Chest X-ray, AP view. Patient: 52 years old, sex F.
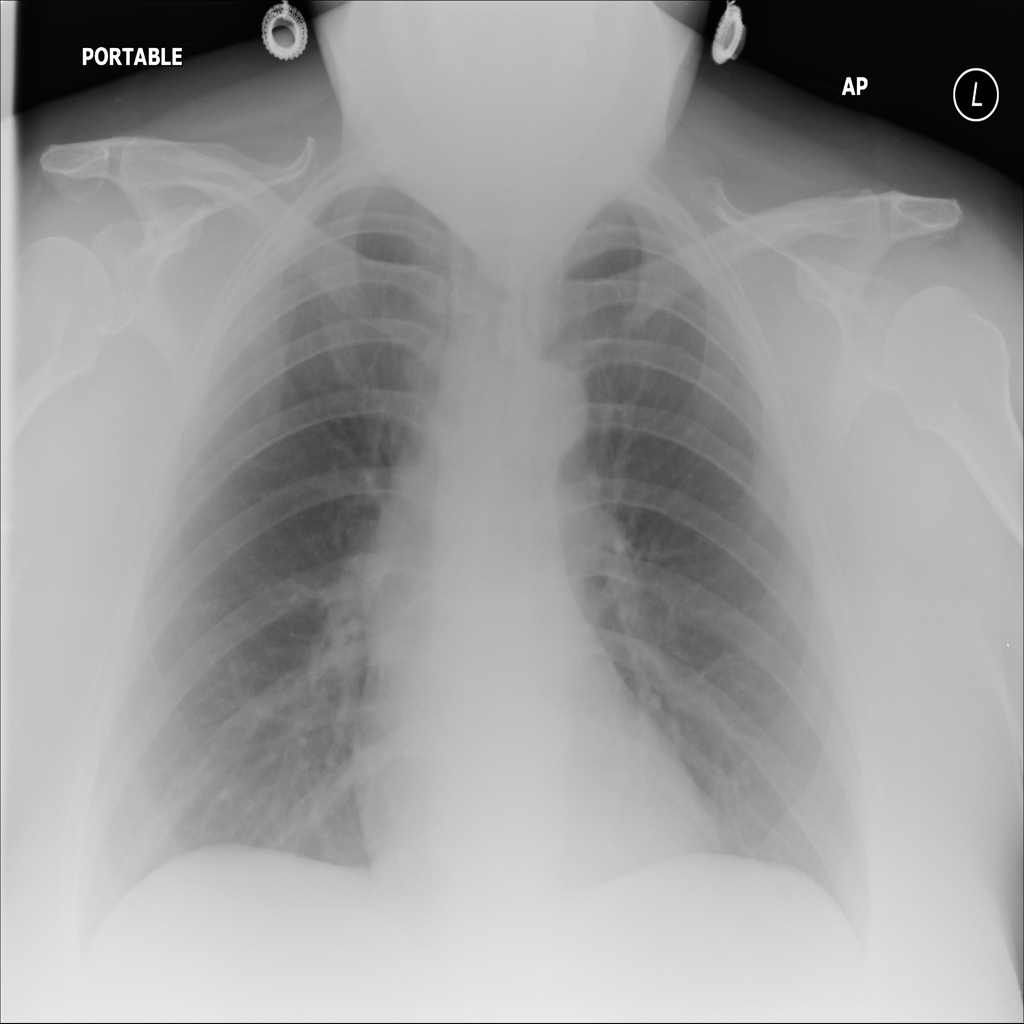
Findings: No Finding